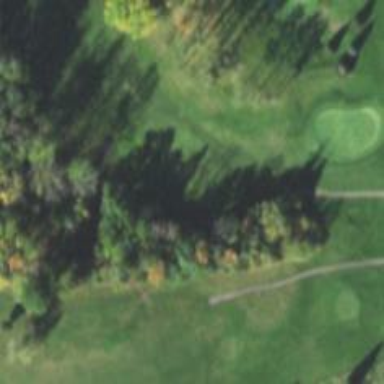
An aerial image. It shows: View of golf hole.